Aerial crown-view tile of a tropical tree (Barro Colorado Island, Panama), acquired 20240918:
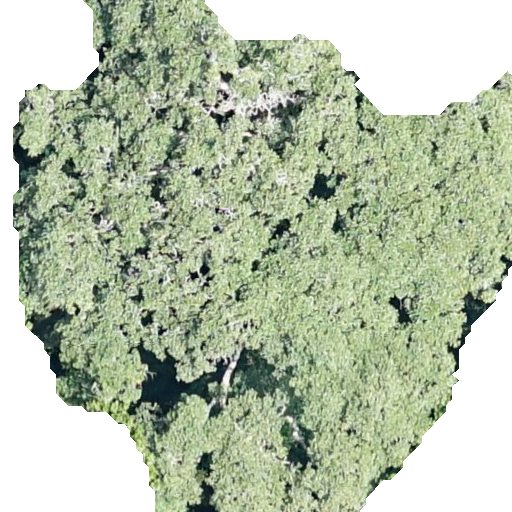
Species: Ficus insipida
GBIF accepted scientific name: Ficus insipida
Crown area: 315.367 m²